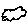
Label: cloud